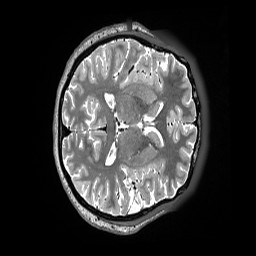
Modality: T2w
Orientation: axial
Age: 42
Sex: female